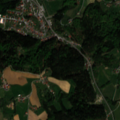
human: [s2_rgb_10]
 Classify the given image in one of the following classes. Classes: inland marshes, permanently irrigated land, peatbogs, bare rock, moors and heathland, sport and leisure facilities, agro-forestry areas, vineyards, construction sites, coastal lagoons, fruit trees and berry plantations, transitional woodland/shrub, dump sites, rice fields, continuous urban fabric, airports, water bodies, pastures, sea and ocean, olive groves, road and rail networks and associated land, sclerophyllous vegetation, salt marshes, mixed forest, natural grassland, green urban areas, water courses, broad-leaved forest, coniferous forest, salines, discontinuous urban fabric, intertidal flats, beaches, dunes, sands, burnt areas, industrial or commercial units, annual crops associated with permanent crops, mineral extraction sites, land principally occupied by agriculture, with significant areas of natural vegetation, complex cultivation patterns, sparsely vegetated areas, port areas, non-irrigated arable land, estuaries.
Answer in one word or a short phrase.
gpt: discontinuous urban fabric, pastures, complex cultivation patterns, broad-leaved forest, mixed forest